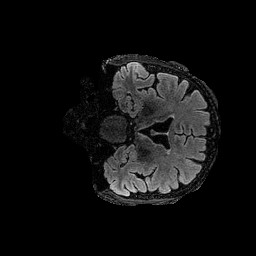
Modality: FLAIR
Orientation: coronal
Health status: ill
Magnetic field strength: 3 T